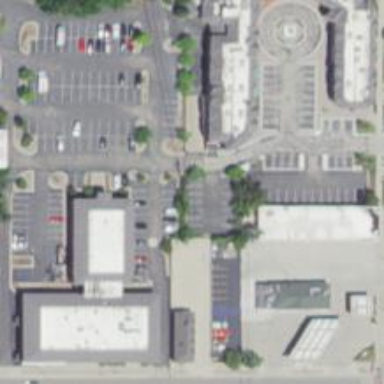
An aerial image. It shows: Retail area.